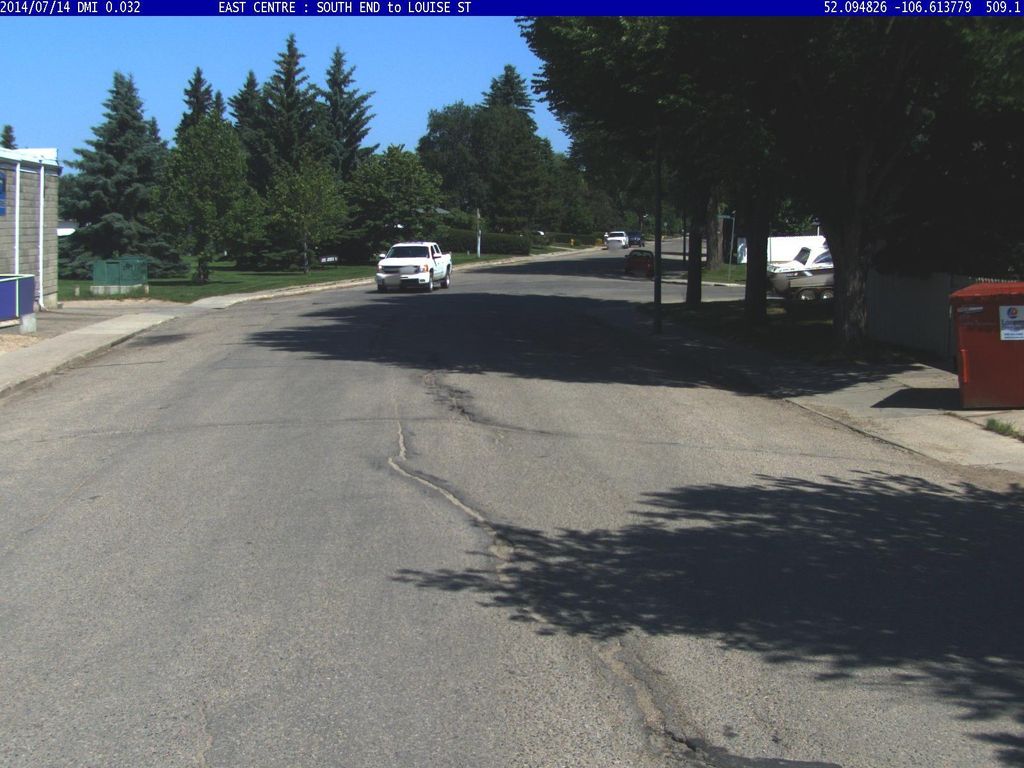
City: saskatoon